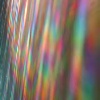
Label: sunburn